Field crop: tomato
Growth stage: 1
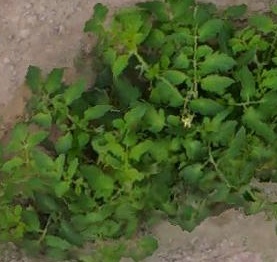
Species: tomato